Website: lowes
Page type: customer-info-address
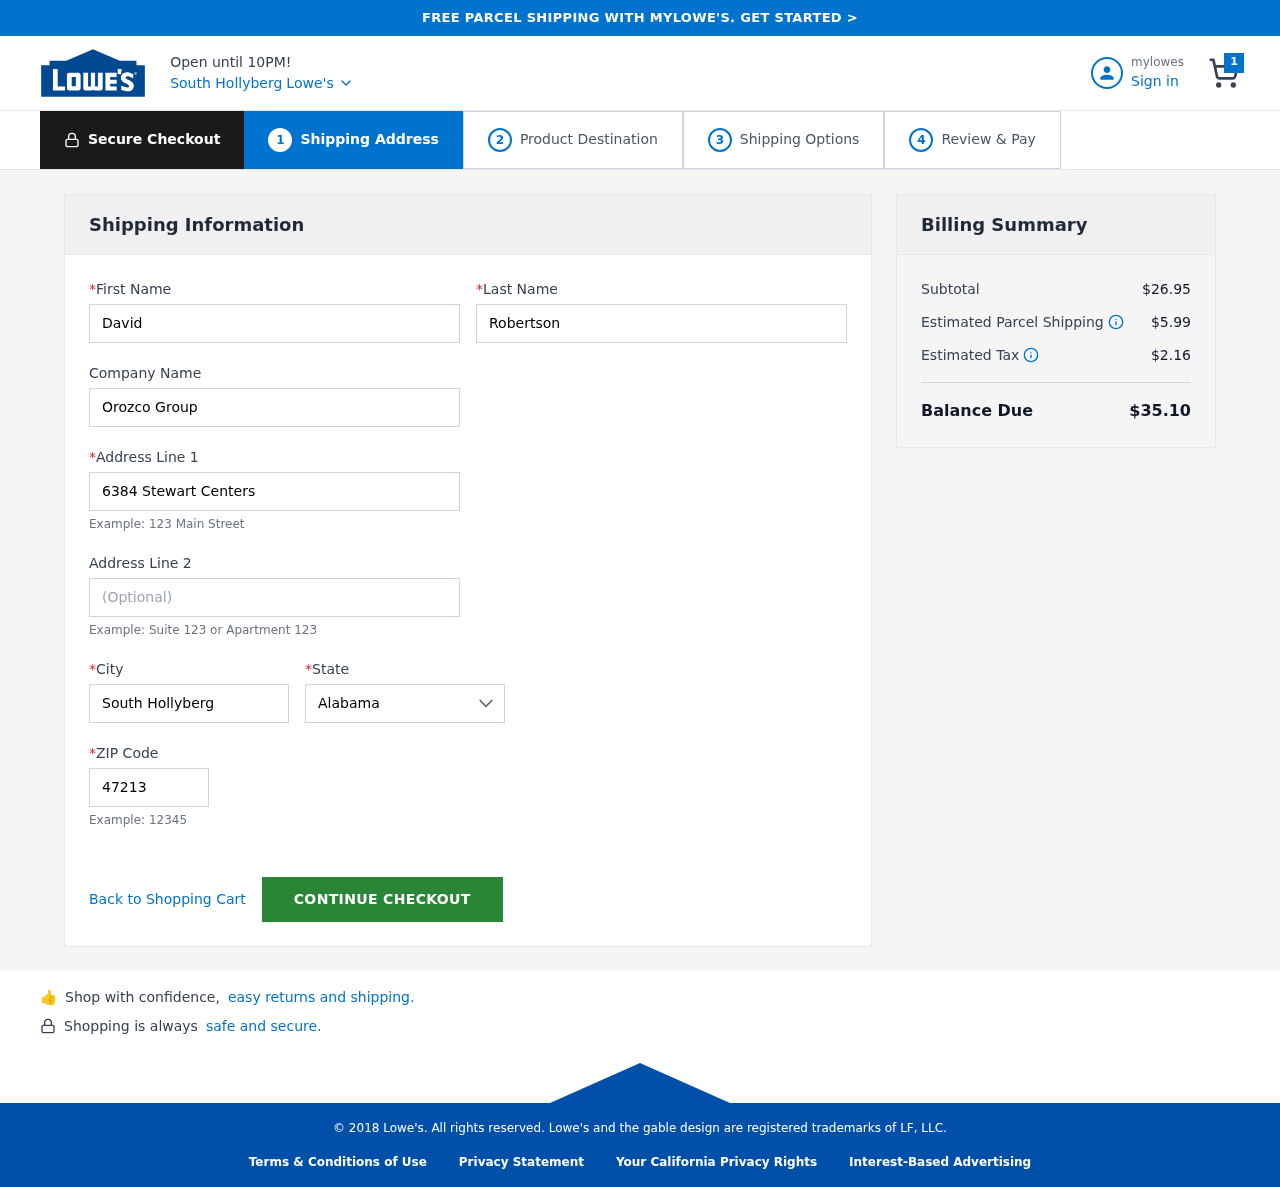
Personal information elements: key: PII_CITY
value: South Hollyberg
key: PII_COMPANY
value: Orozco Group
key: PII_FIRSTNAME
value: David
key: PII_LASTNAME
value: Robertson
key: PII_POSTCODE
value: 47213
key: PII_STATE
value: Alabama
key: PII_STREET
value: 6384 Stewart Centers
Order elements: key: ORDER_NUM_ITEMS
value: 1
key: ORDER_SUBTOTAL
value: $26.95
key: ORDER_SHIPPING_COST
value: $5.99
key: ORDER_TAX
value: $2.16
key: ORDER_TOTAL
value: $35.10